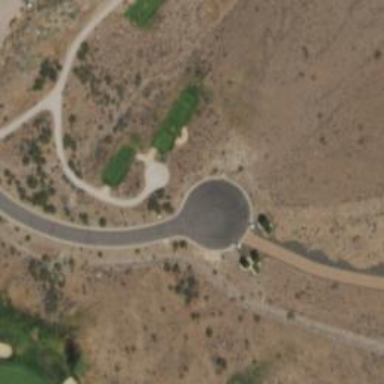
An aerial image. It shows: Service road used as golf cart path.